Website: macys
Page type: billing-address
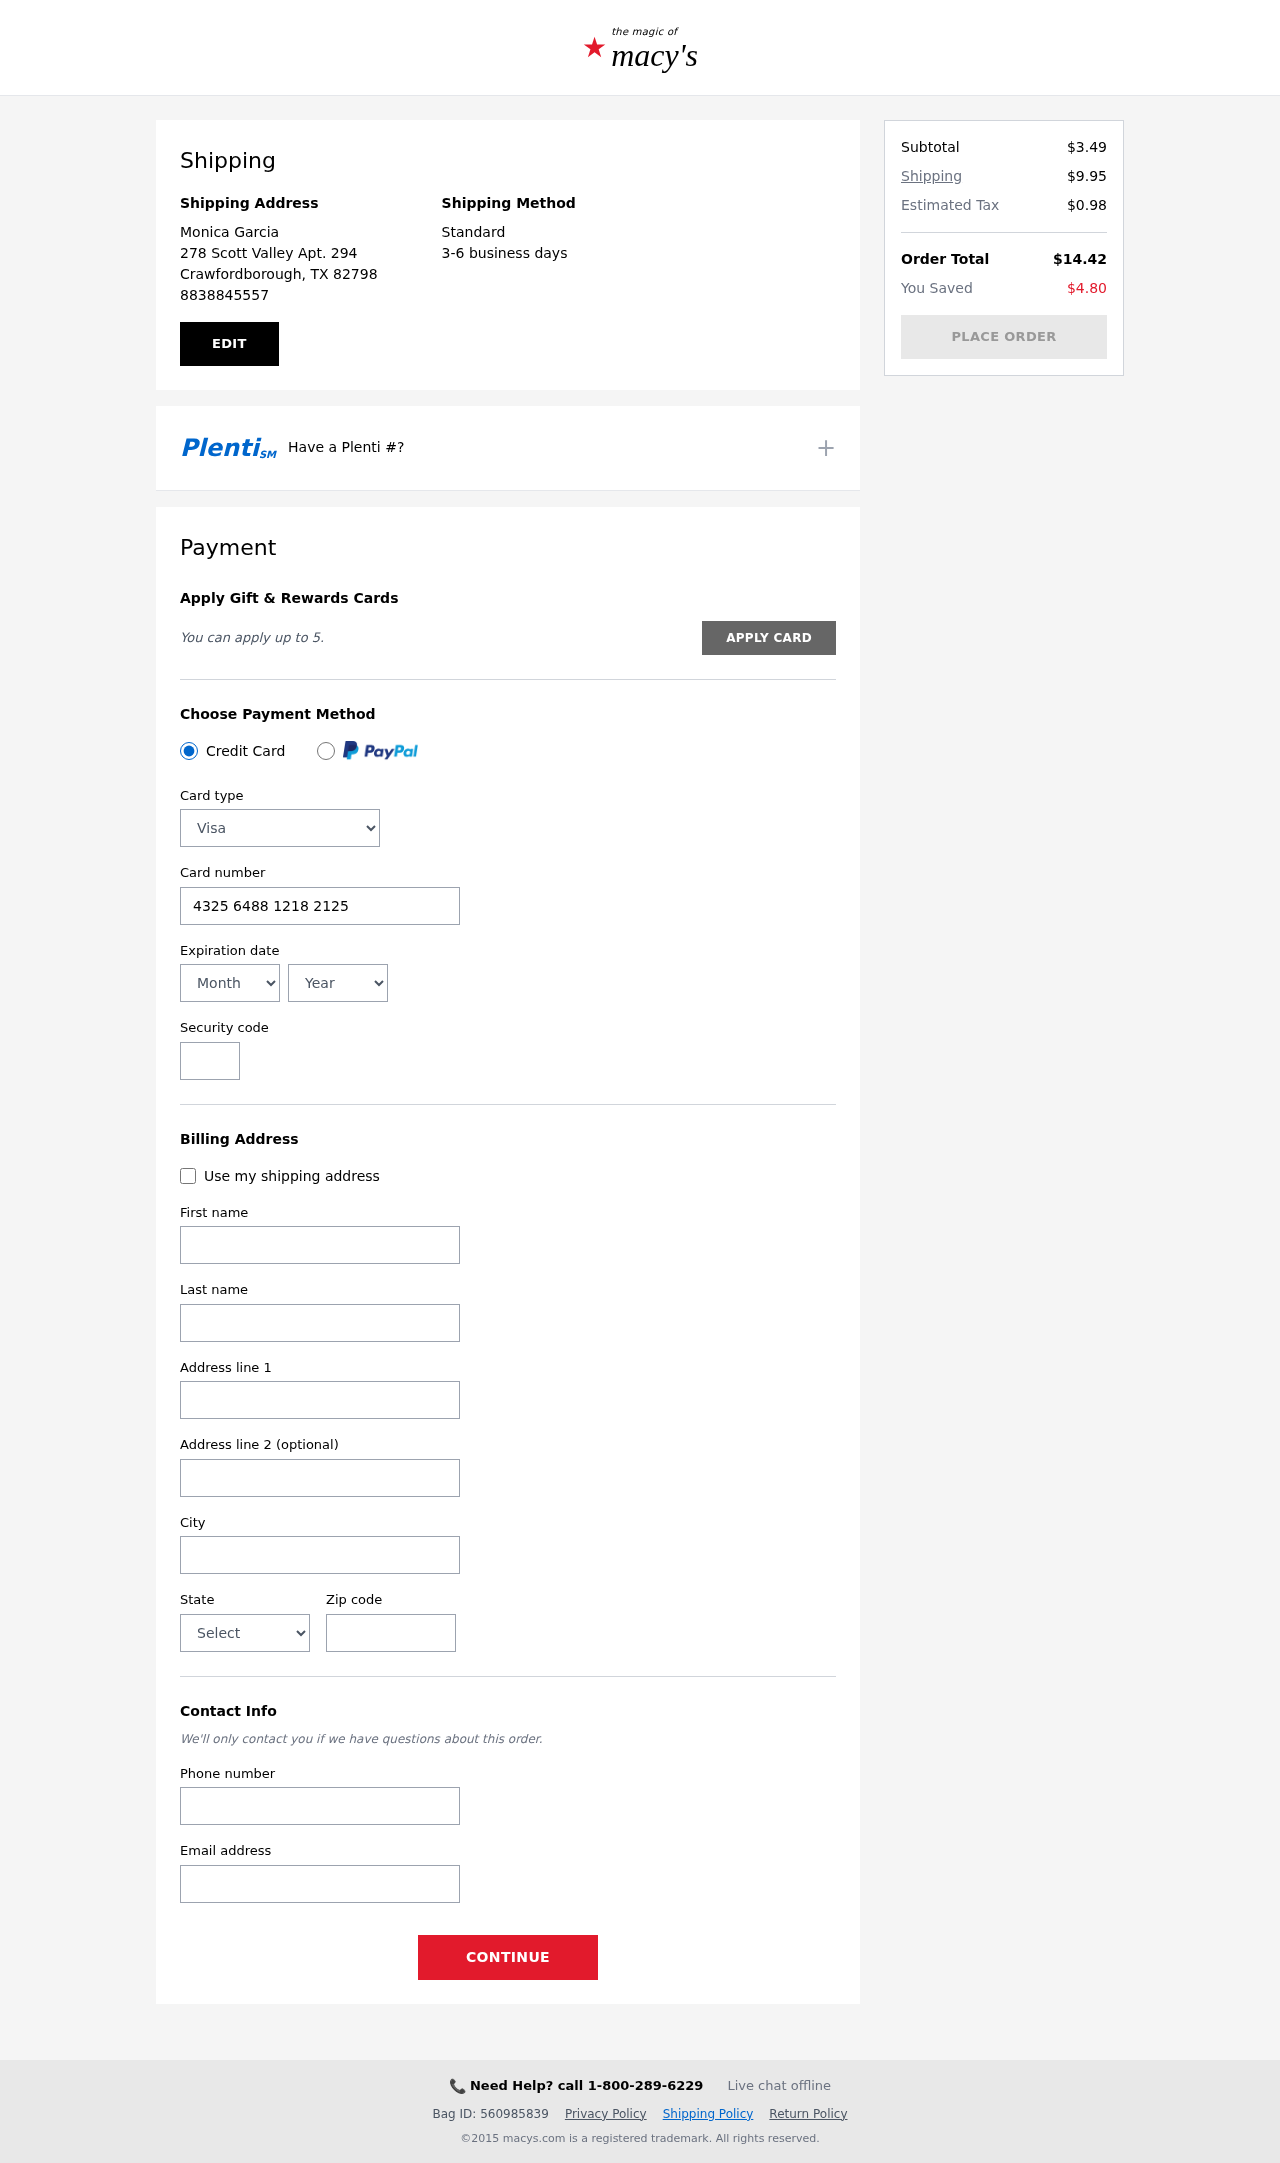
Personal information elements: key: PII_CARD_CVV
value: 024
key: PII_CARD_EXPIRY_MONTH
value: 04
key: PII_CARD_EXPIRY_YEAR
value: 28
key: PII_CARD_NUMBER
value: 4325 6488 1218 2125
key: PII_CARD_TYPE
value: Visa
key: PII_CITY
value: Crawfordborough
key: PII_CITY_STATE_ZIP
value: Crawfordborough, TX 82798
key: PII_EMAIL
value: monicagarcia@yahoo.com
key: PII_FIRSTNAME
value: Monica
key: PII_FULLNAME
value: Monica Garcia
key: PII_LASTNAME
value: Garcia
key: PII_PHONE
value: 8838845557
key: PII_POSTCODE
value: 82798
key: PII_STATE
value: Texas
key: PII_STREET
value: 278 Scott Valley Apt. 294
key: PII_STREET2
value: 7606 Martinez Court
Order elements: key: ORDER_SUBTOTAL
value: $3.49
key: ORDER_SHIPPING_COST
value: $9.95
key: ORDER_TAX
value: $0.98
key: ORDER_TOTAL
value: $14.42
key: ORDER_SAVINGS
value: $4.80